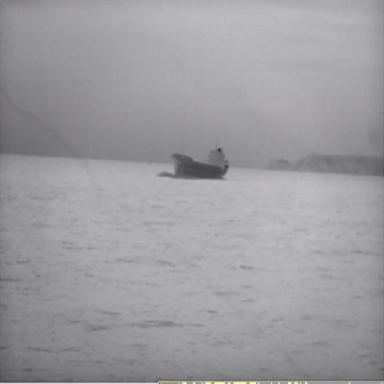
There is a liner in the infrared image.